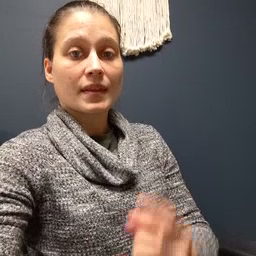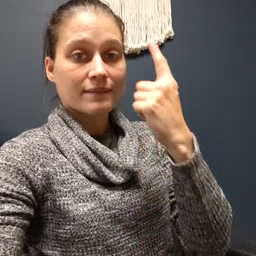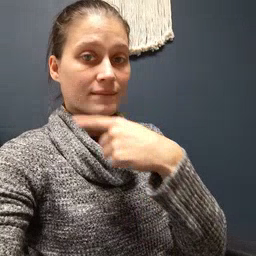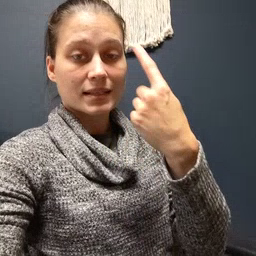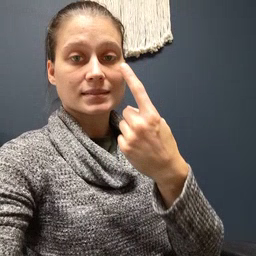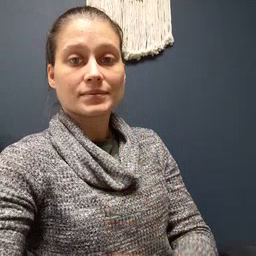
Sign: face